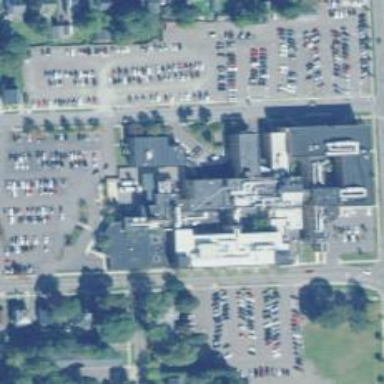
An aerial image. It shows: Healthcare facility identified as hospital.